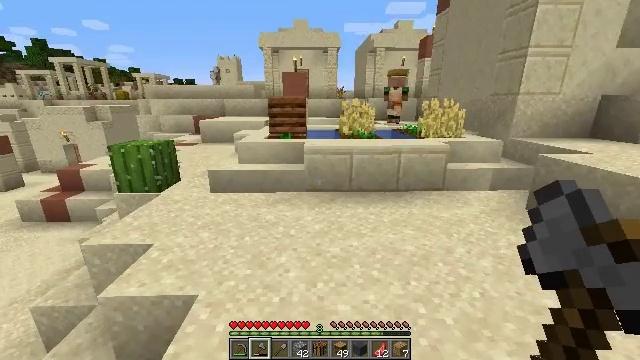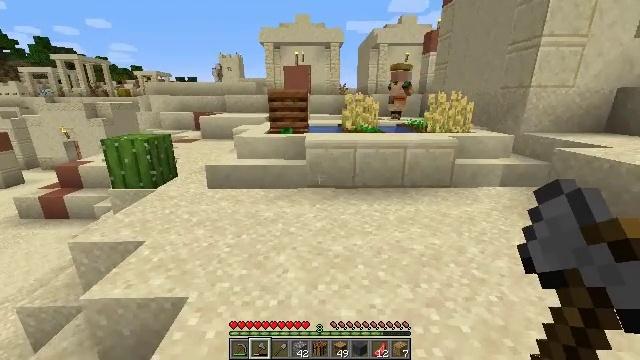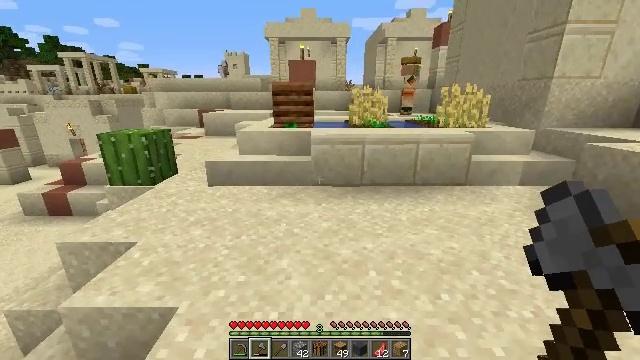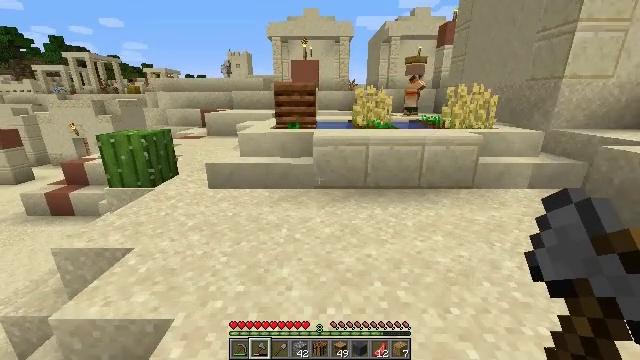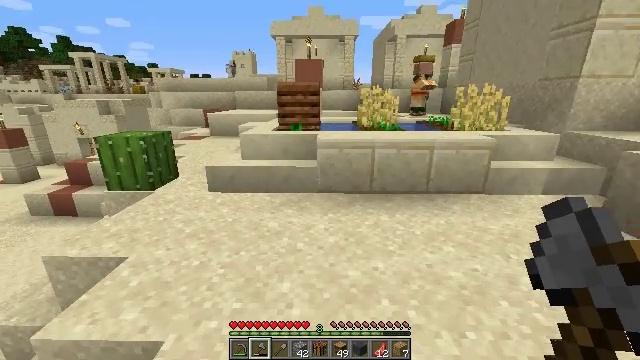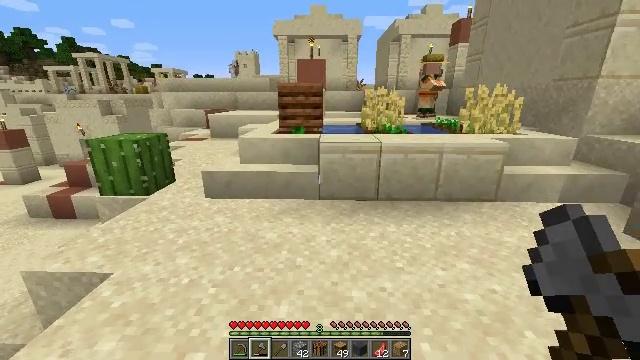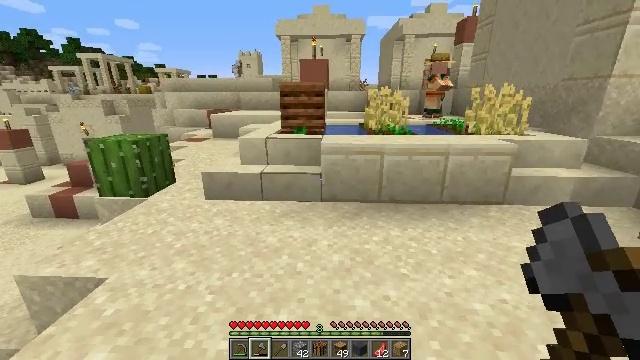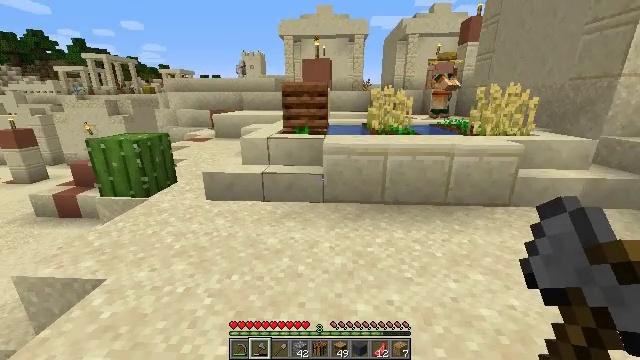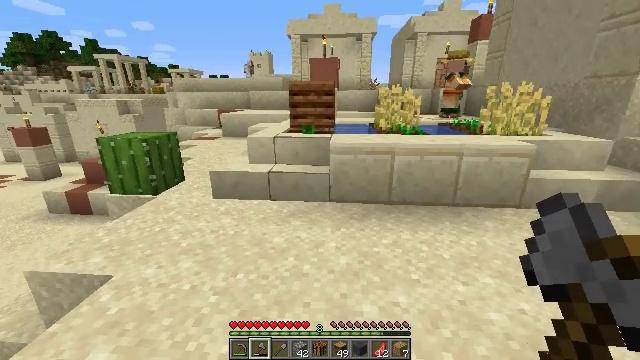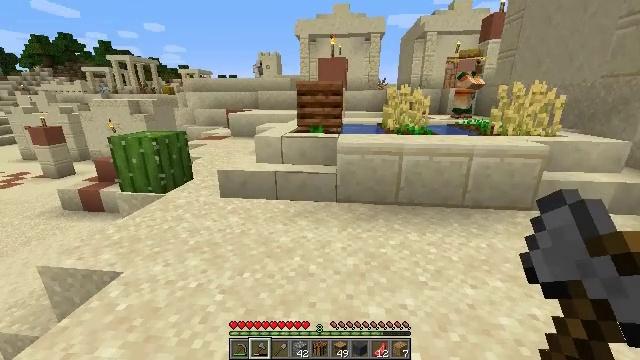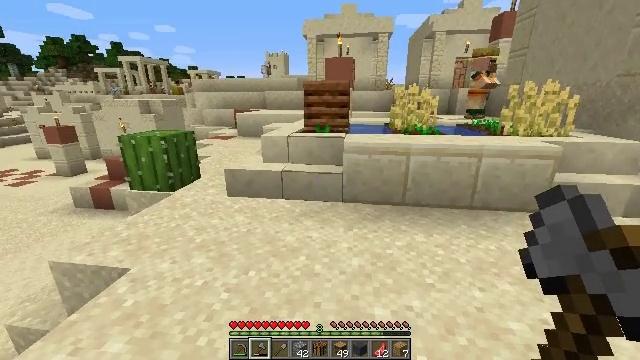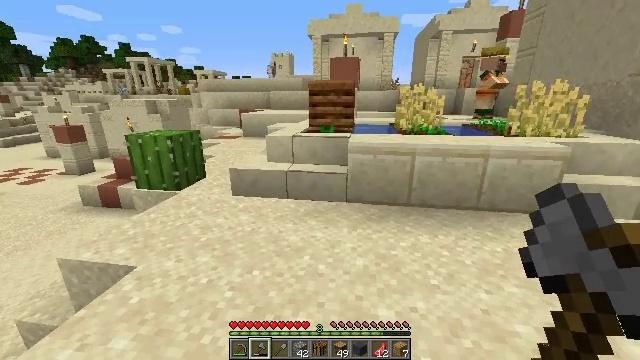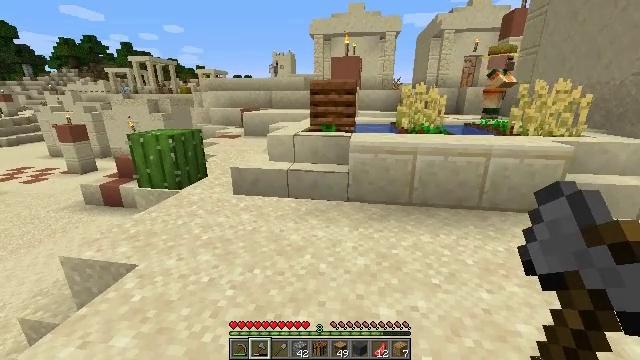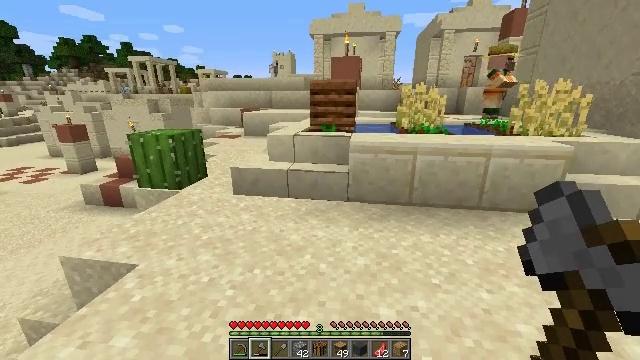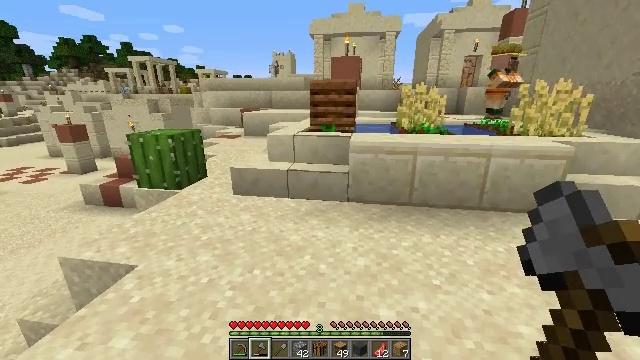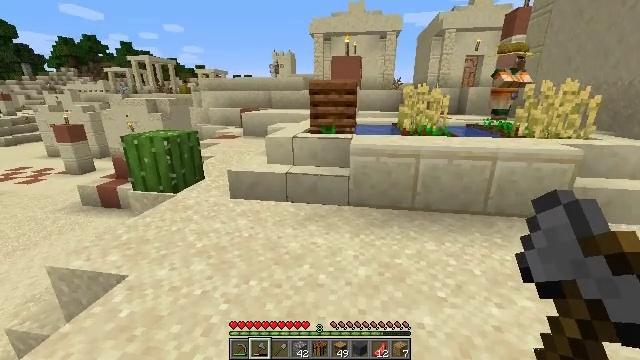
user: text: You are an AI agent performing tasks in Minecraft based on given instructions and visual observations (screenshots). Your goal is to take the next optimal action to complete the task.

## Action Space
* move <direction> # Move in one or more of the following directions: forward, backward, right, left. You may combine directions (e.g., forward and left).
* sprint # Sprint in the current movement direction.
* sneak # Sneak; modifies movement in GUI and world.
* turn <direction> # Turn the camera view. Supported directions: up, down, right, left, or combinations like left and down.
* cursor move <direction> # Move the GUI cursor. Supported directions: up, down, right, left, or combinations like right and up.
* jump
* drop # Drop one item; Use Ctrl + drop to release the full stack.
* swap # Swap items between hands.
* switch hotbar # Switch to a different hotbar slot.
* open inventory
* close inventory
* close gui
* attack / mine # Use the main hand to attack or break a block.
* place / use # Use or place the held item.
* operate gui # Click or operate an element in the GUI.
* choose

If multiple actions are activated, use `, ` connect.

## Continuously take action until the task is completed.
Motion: motion action
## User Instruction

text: Kill the rabbit.
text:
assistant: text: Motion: move forward
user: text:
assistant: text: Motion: move forward, turn left
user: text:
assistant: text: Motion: move forward
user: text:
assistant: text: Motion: move forward
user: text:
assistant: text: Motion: no_op
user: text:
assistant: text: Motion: no_op
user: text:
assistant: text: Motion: no_op
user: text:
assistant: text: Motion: turn left
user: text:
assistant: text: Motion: turn left
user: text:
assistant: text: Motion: turn left
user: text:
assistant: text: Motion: turn left
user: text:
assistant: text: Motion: no_op
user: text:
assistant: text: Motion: no_op
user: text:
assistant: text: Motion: move forward
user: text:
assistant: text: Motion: move forward
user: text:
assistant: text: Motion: move forward
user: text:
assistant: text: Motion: move forward
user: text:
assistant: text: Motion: move forward
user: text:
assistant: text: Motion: move forward
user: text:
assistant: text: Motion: move forward
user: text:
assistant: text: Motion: move forward and move left
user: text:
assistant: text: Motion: move forward and move left, turn right
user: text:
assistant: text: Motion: move left, turn right and up
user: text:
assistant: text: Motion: turn right and up
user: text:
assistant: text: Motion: turn right and up
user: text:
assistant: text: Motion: turn right and up
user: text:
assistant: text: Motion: turn up
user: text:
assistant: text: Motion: turn up
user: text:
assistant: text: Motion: no_op
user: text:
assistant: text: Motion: no_op